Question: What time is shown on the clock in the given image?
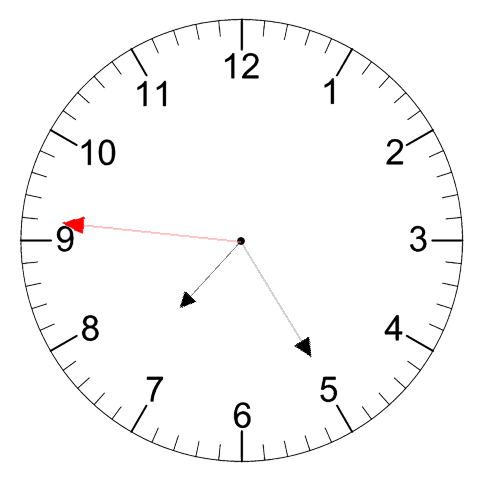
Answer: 07:24:46